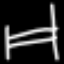
Label: bed